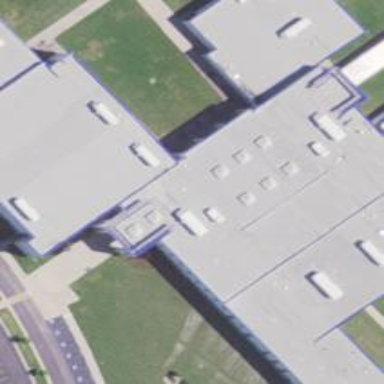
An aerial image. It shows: School building.